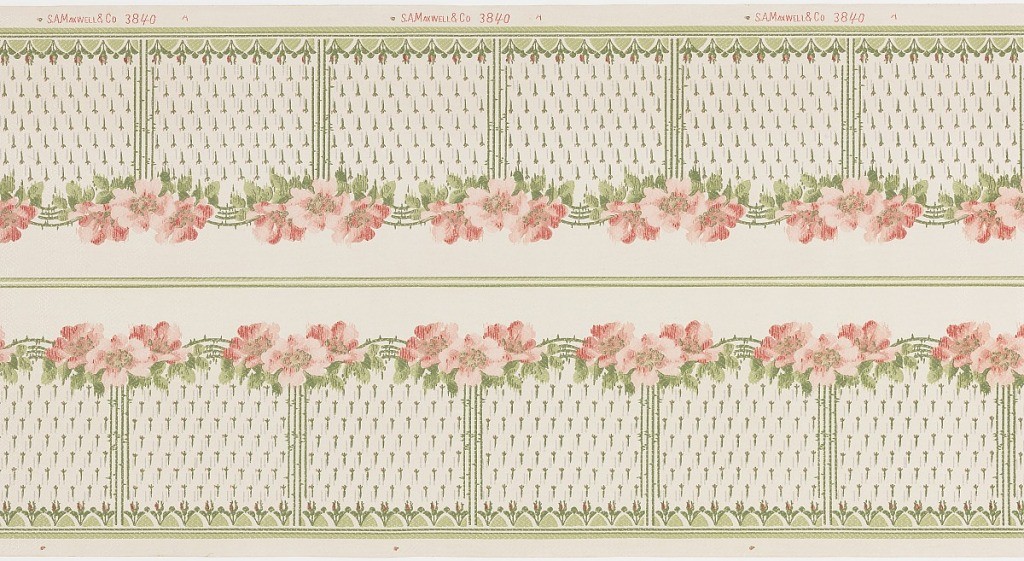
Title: Border
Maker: S.A. Maxwell & Co.
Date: ca. 1915
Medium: Machine-printed paper
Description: Floral border, grouping of three pink poppies connected by vining arch. Beneath, fill of stylized floral motif. Printed on white ground.